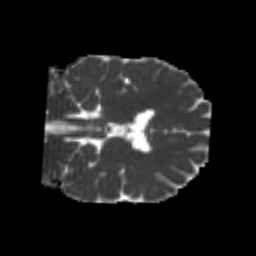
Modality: MD
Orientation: coronal
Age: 21
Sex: male
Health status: healthy
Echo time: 0.074 s